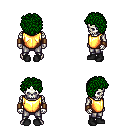
a pixel art fantasy rpg character, male body template, skeleton, gold chest armor, metal pants, green curly afro hairstyle, leather bracers, black shoes, four views (front, back, left, right), 2x2 character sprite sheet, small pixel art, hard edges, no anti-aliasing